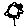
Label: flower